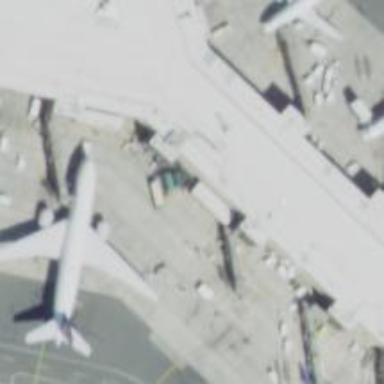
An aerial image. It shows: Airport gate.